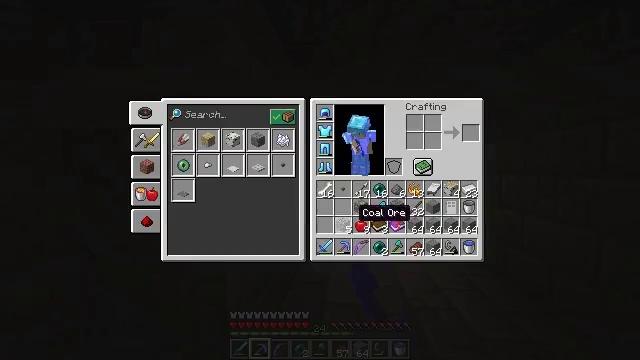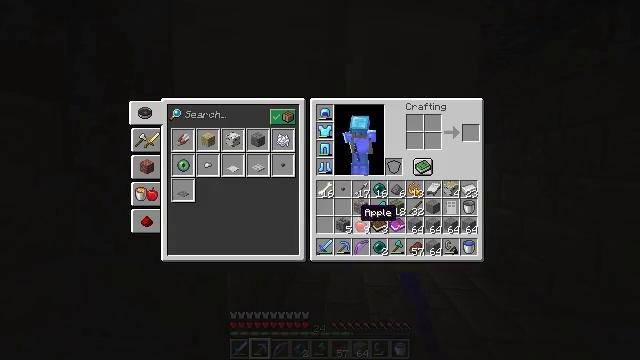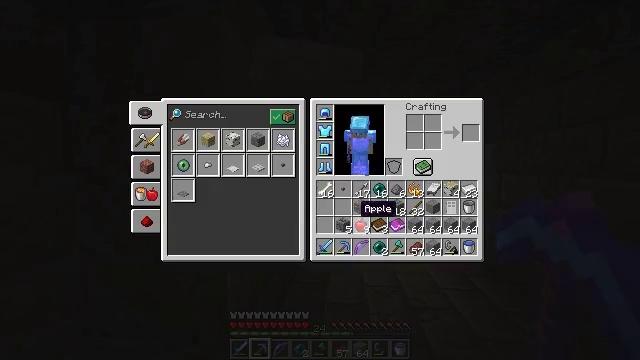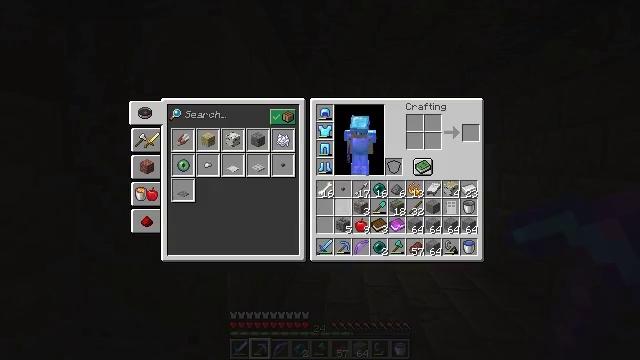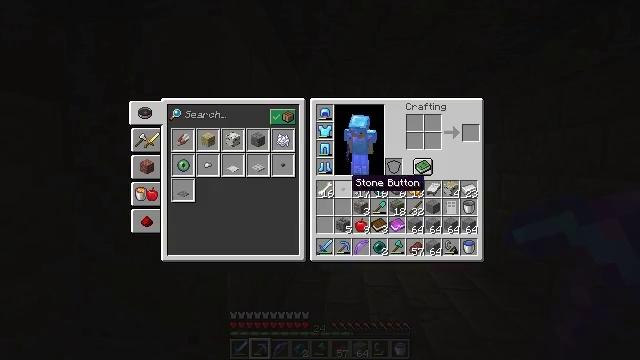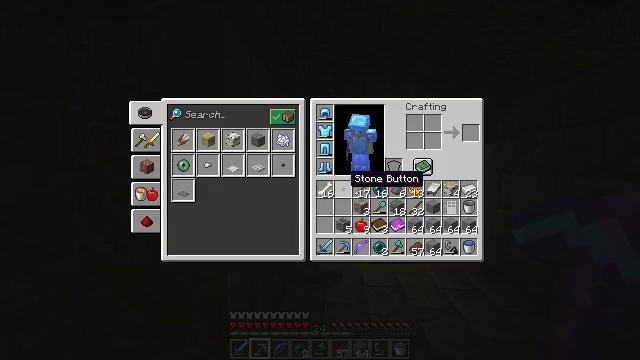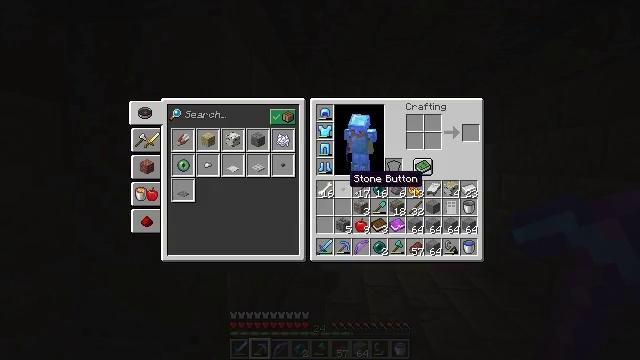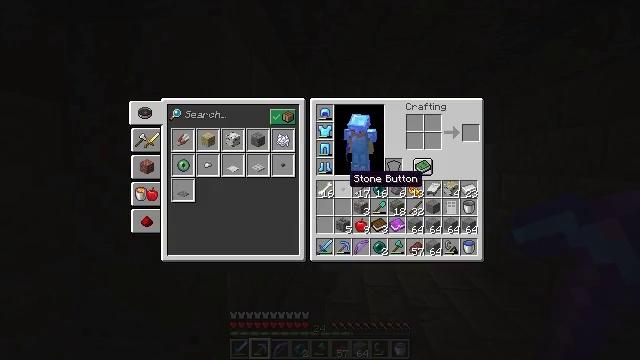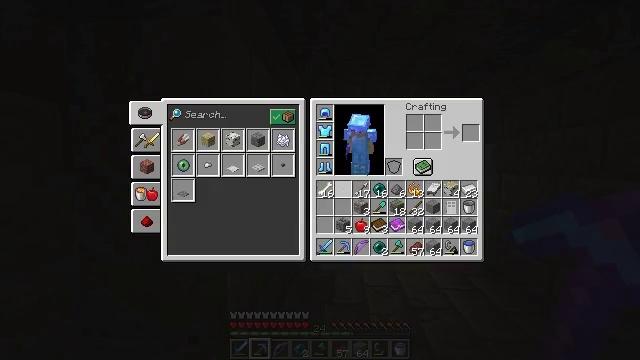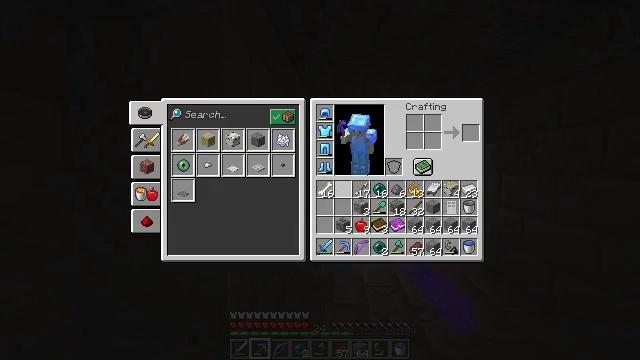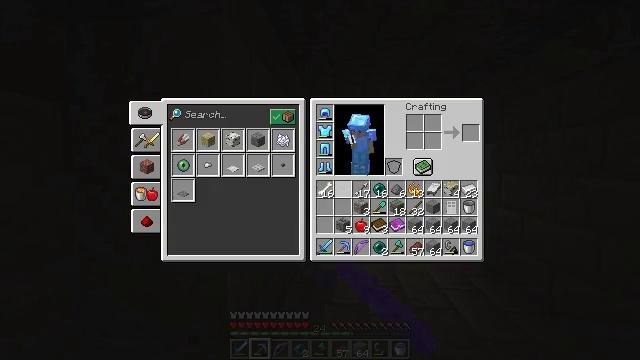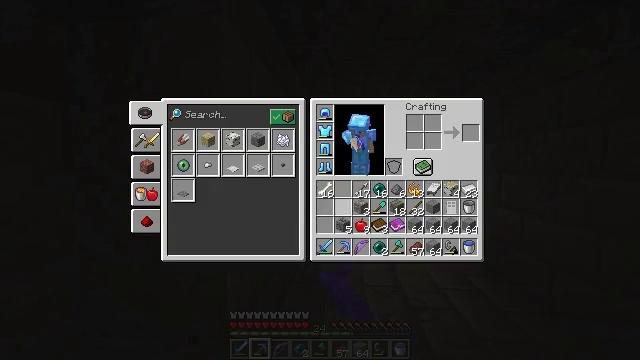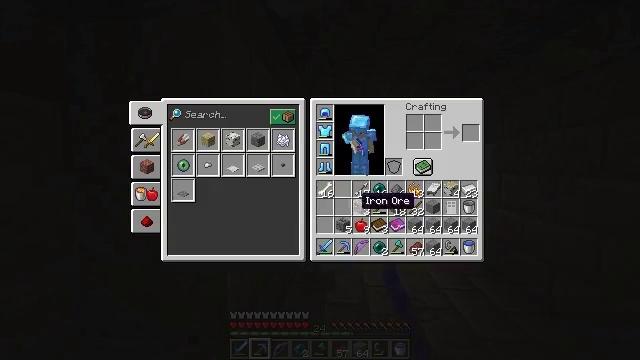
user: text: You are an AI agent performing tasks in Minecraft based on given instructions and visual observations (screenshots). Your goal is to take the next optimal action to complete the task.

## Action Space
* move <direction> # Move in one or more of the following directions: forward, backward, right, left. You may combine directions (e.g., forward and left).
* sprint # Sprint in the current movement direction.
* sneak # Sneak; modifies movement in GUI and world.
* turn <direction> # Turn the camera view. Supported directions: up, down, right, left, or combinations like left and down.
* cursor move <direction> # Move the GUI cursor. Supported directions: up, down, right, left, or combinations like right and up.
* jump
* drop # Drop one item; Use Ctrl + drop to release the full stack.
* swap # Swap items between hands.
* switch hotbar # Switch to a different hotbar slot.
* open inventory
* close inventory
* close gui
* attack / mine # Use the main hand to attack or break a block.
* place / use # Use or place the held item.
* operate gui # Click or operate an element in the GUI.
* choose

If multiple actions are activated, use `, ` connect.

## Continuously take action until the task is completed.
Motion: motion action
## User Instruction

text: Remove a stone button from the inventory.
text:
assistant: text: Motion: sprint
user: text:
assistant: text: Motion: sprint
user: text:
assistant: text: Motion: sprint, turn left and up
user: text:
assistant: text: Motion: sprint, turn up
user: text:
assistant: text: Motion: sprint
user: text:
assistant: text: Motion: sprint
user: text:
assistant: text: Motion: sprint
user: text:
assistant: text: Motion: sprint, drop
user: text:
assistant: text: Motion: sprint, drop
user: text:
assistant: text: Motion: sprint, drop
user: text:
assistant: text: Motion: sprint, turn down
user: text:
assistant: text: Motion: sprint, turn right and down
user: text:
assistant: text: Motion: sprint